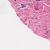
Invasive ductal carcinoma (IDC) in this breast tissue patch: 0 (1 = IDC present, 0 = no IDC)